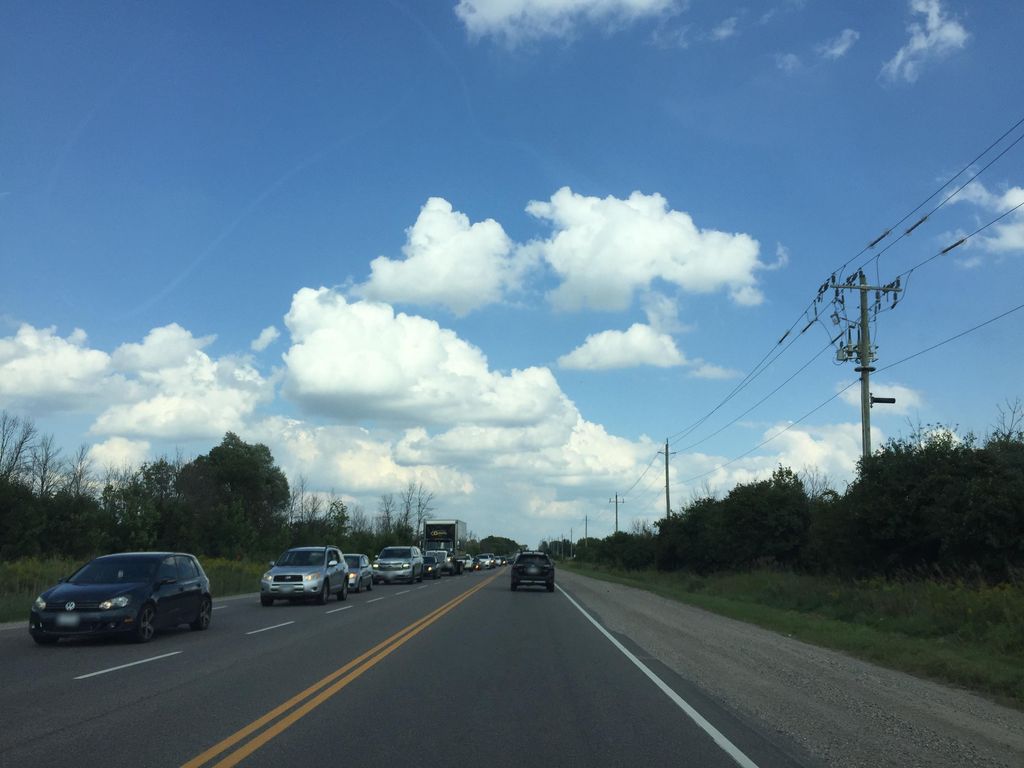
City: kitchener-waterloo